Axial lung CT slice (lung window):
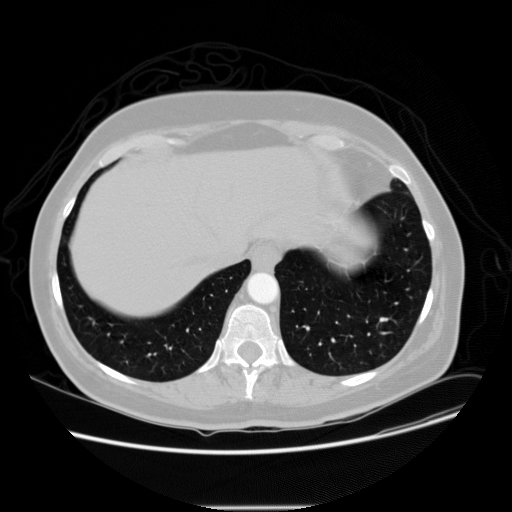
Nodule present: no